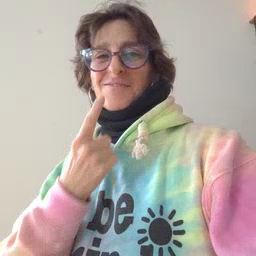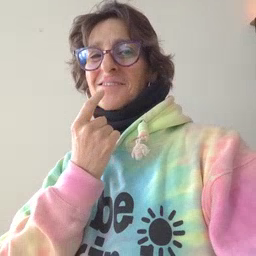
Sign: red